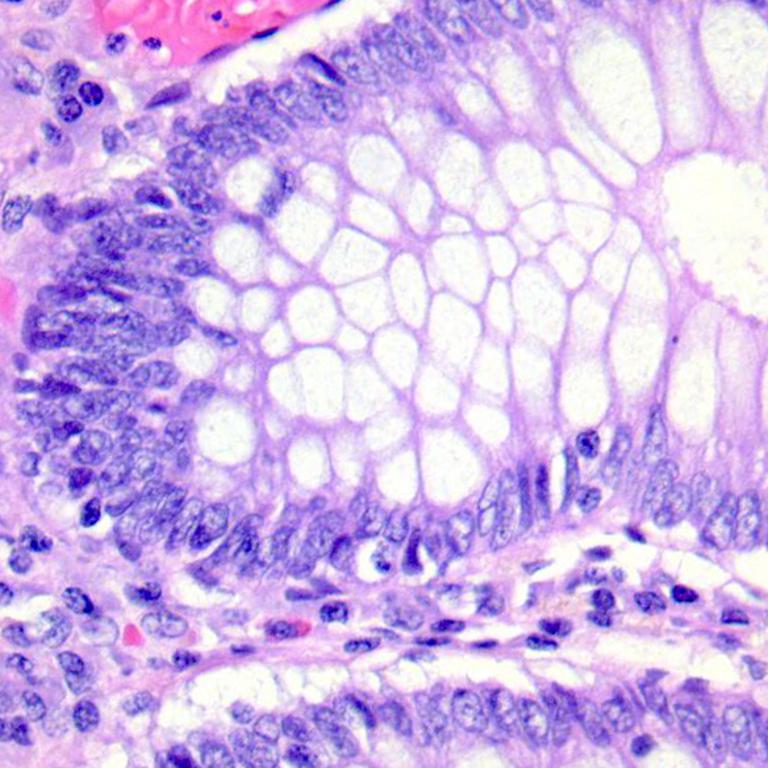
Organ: colon
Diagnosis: benign